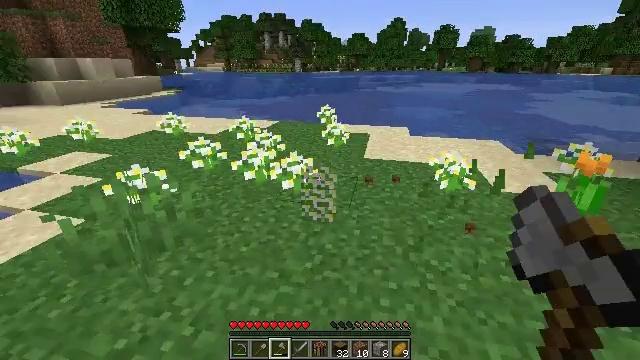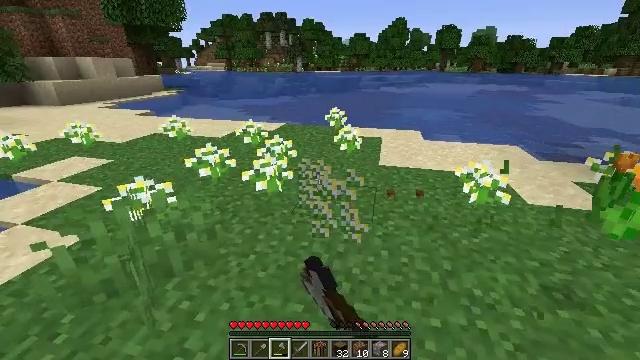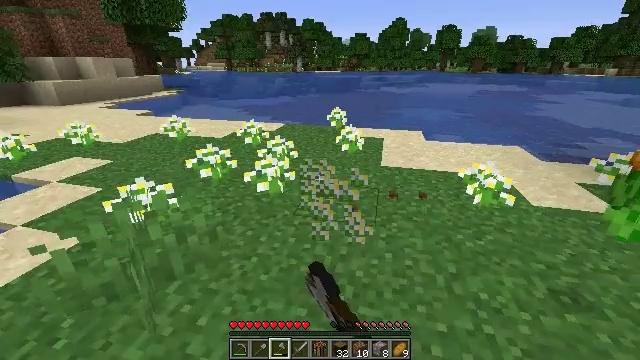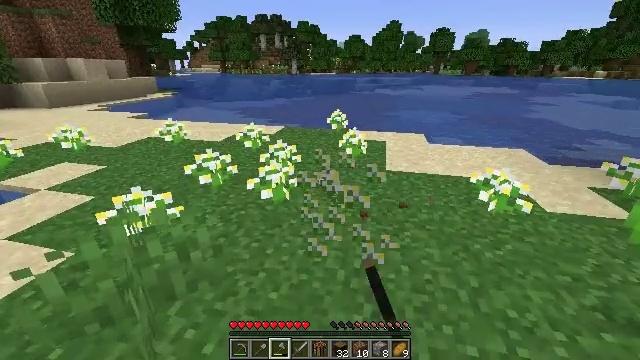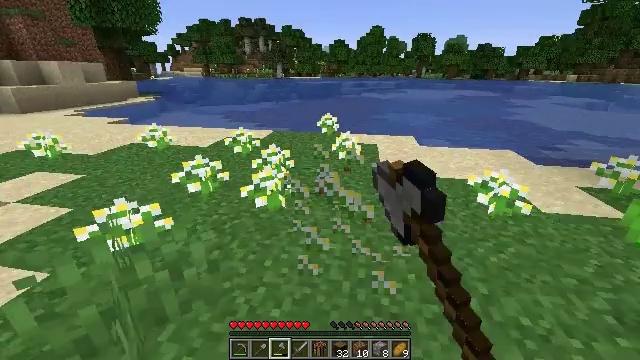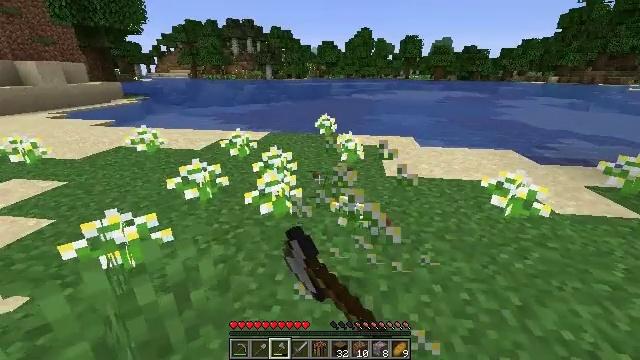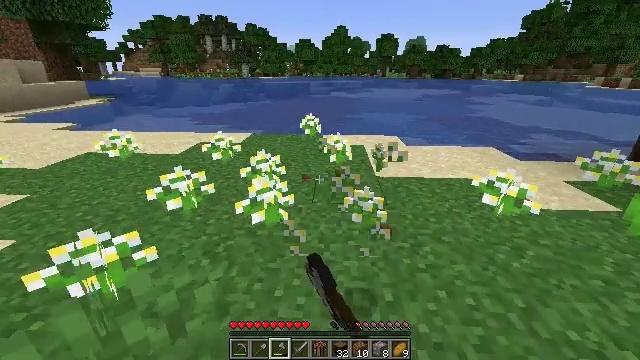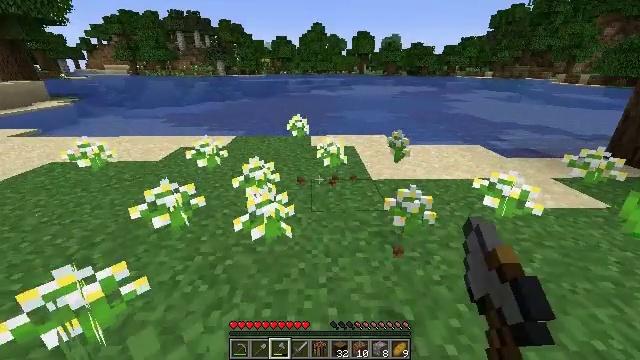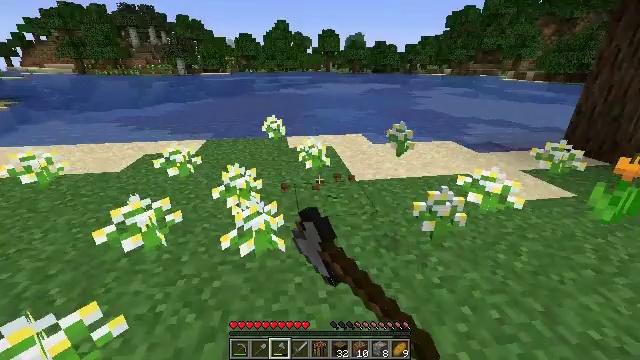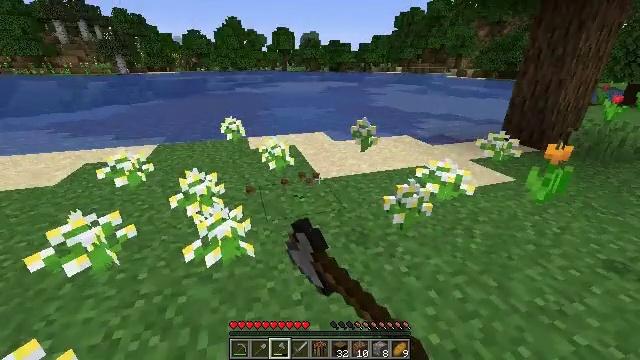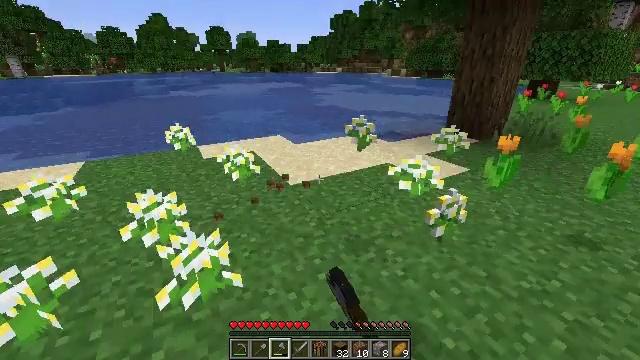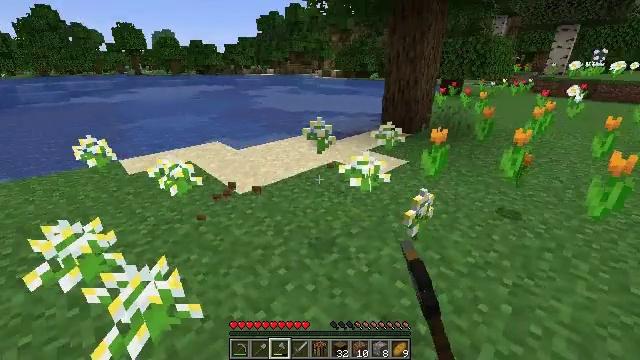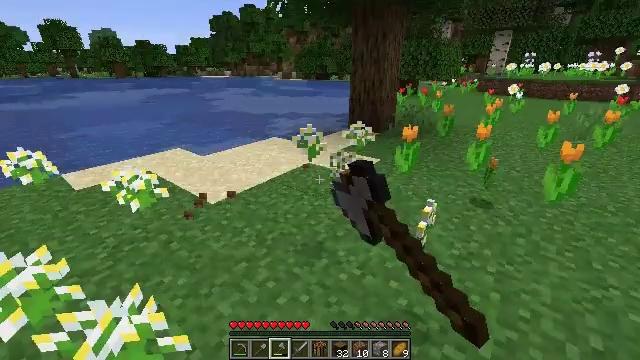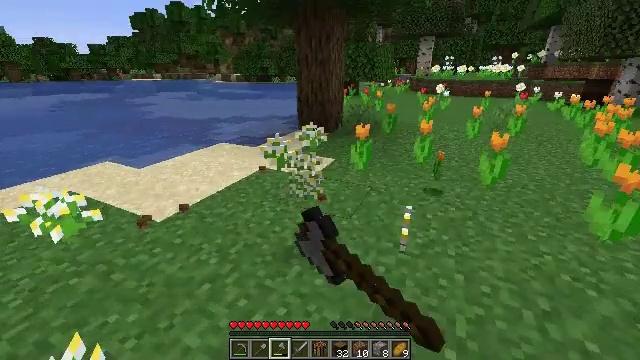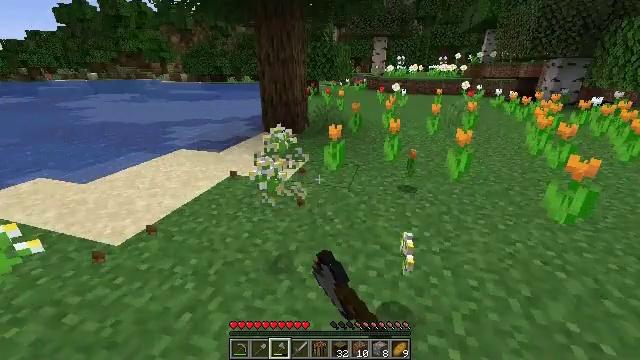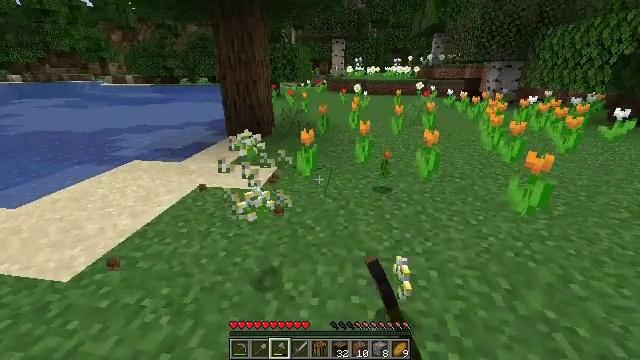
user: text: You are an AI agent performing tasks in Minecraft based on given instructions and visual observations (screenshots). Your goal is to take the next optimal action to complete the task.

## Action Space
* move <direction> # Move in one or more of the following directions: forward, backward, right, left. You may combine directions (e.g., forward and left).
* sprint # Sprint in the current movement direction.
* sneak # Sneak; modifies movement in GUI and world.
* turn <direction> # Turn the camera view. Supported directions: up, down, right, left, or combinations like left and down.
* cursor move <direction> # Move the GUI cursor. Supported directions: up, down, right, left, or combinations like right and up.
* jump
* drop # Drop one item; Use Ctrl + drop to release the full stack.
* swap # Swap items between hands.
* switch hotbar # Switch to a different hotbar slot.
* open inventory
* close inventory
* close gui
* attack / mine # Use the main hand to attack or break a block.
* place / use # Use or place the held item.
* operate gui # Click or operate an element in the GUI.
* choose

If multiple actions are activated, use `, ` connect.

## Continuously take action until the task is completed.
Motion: motion action
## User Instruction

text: Harvest the azure bluet plant.
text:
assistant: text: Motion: move forward and move left, attack / mine
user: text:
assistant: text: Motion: move forward and move left, attack / mine
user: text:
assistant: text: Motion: move forward and move left, turn right, attack / mine
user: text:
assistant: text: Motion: move forward and move left, turn right, attack / mine
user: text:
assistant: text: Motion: move forward and move left, turn right, attack / mine
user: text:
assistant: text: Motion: move forward and move left, turn right, attack / mine
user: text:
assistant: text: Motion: move forward and move left, turn right, attack / mine
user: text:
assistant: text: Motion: move forward and move left, turn right, attack / mine
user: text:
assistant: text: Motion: move forward and move left, turn right, attack / mine
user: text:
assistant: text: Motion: move forward and move left, turn right, attack / mine
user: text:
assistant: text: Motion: move forward and move left, turn right, attack / mine
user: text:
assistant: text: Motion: move forward and move left, turn right, attack / mine
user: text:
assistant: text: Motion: move forward and move left, turn right, attack / mine
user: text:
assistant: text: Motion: move forward and move left, turn right, attack / mine
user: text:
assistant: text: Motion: move forward and move left, turn right, attack / mine
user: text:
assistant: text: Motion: move forward and move left, turn right, attack / mine
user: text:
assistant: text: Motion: attack / mine